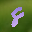
Label: 8